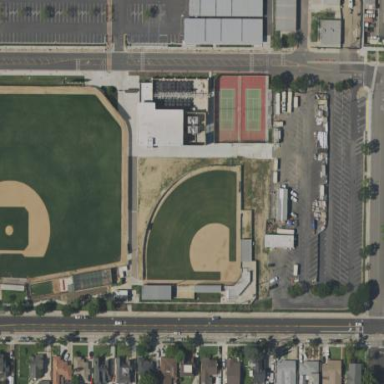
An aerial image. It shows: Softball pitch for leisure sports.